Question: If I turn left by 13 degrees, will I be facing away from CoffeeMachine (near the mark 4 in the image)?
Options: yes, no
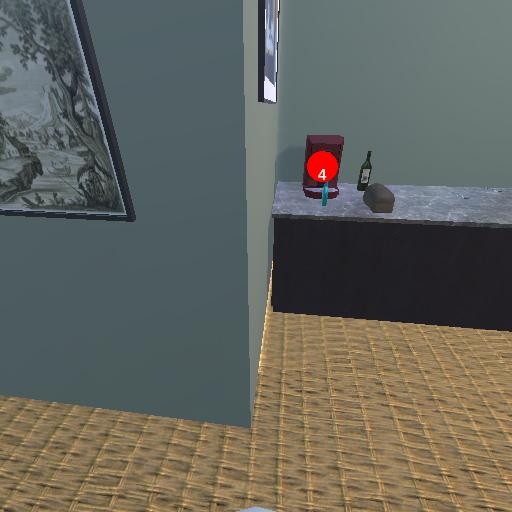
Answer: yes